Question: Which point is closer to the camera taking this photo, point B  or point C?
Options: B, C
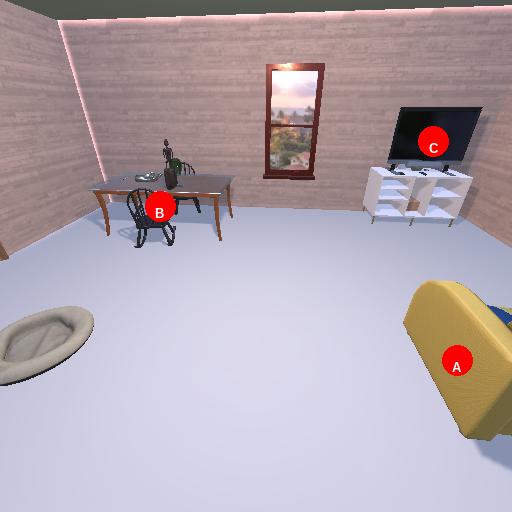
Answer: B